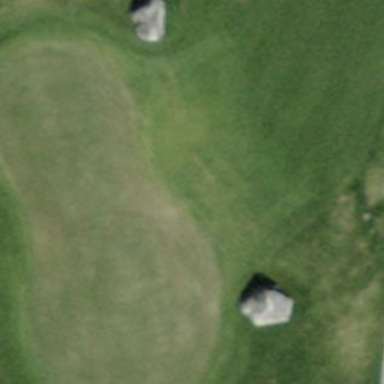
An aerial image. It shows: Green golf area with grass land use.